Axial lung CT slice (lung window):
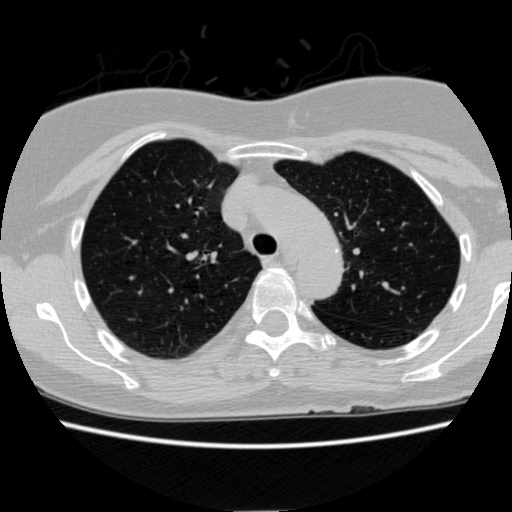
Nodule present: no